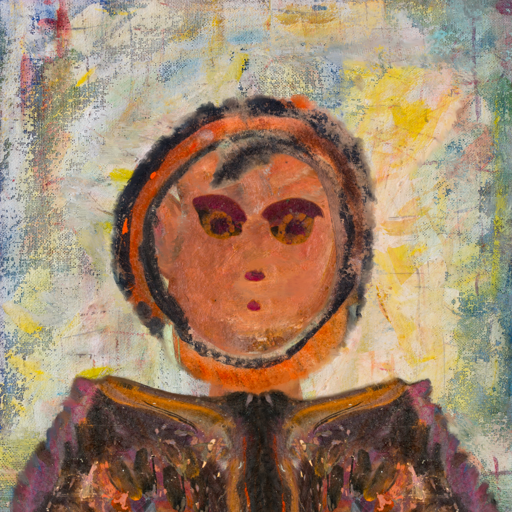
Background: Irani, Head And Neck Front: Boggyland, Face Front: Doll, Bust: Gypsy_Queen, Hair Front: Childish, Head Accessory: Blank, Second Necklace: Blank, Necklace: Blank, Baby: Blank